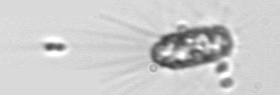
Label: Corethron_hystrix